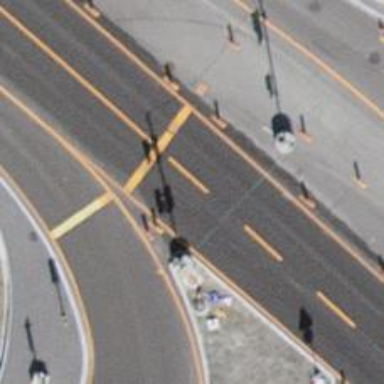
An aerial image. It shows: Road with traffic signals.